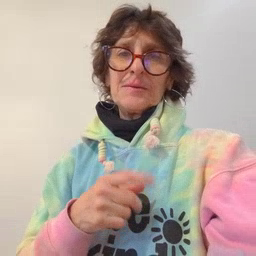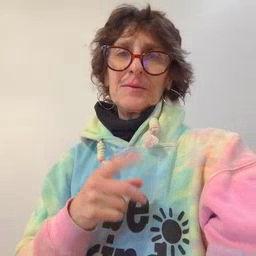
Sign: clown